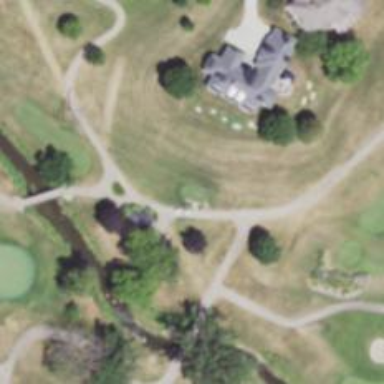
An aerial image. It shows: Golf hole.